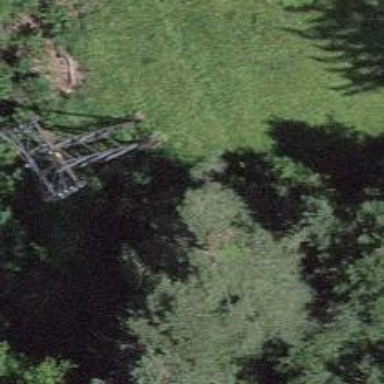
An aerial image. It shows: Pylon for aerialway.